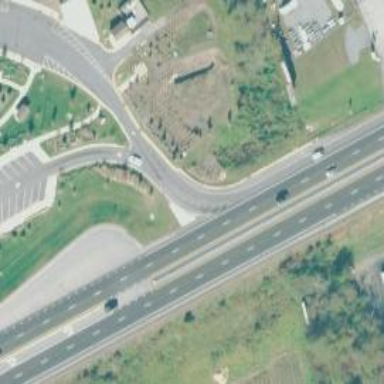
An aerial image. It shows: Asphalt trunk link road.